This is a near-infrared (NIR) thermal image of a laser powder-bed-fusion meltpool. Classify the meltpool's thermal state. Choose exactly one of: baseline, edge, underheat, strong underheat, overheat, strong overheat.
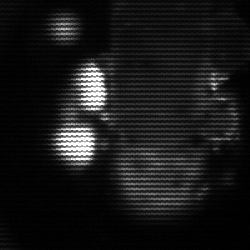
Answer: strong underheat